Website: lowes
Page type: receipt
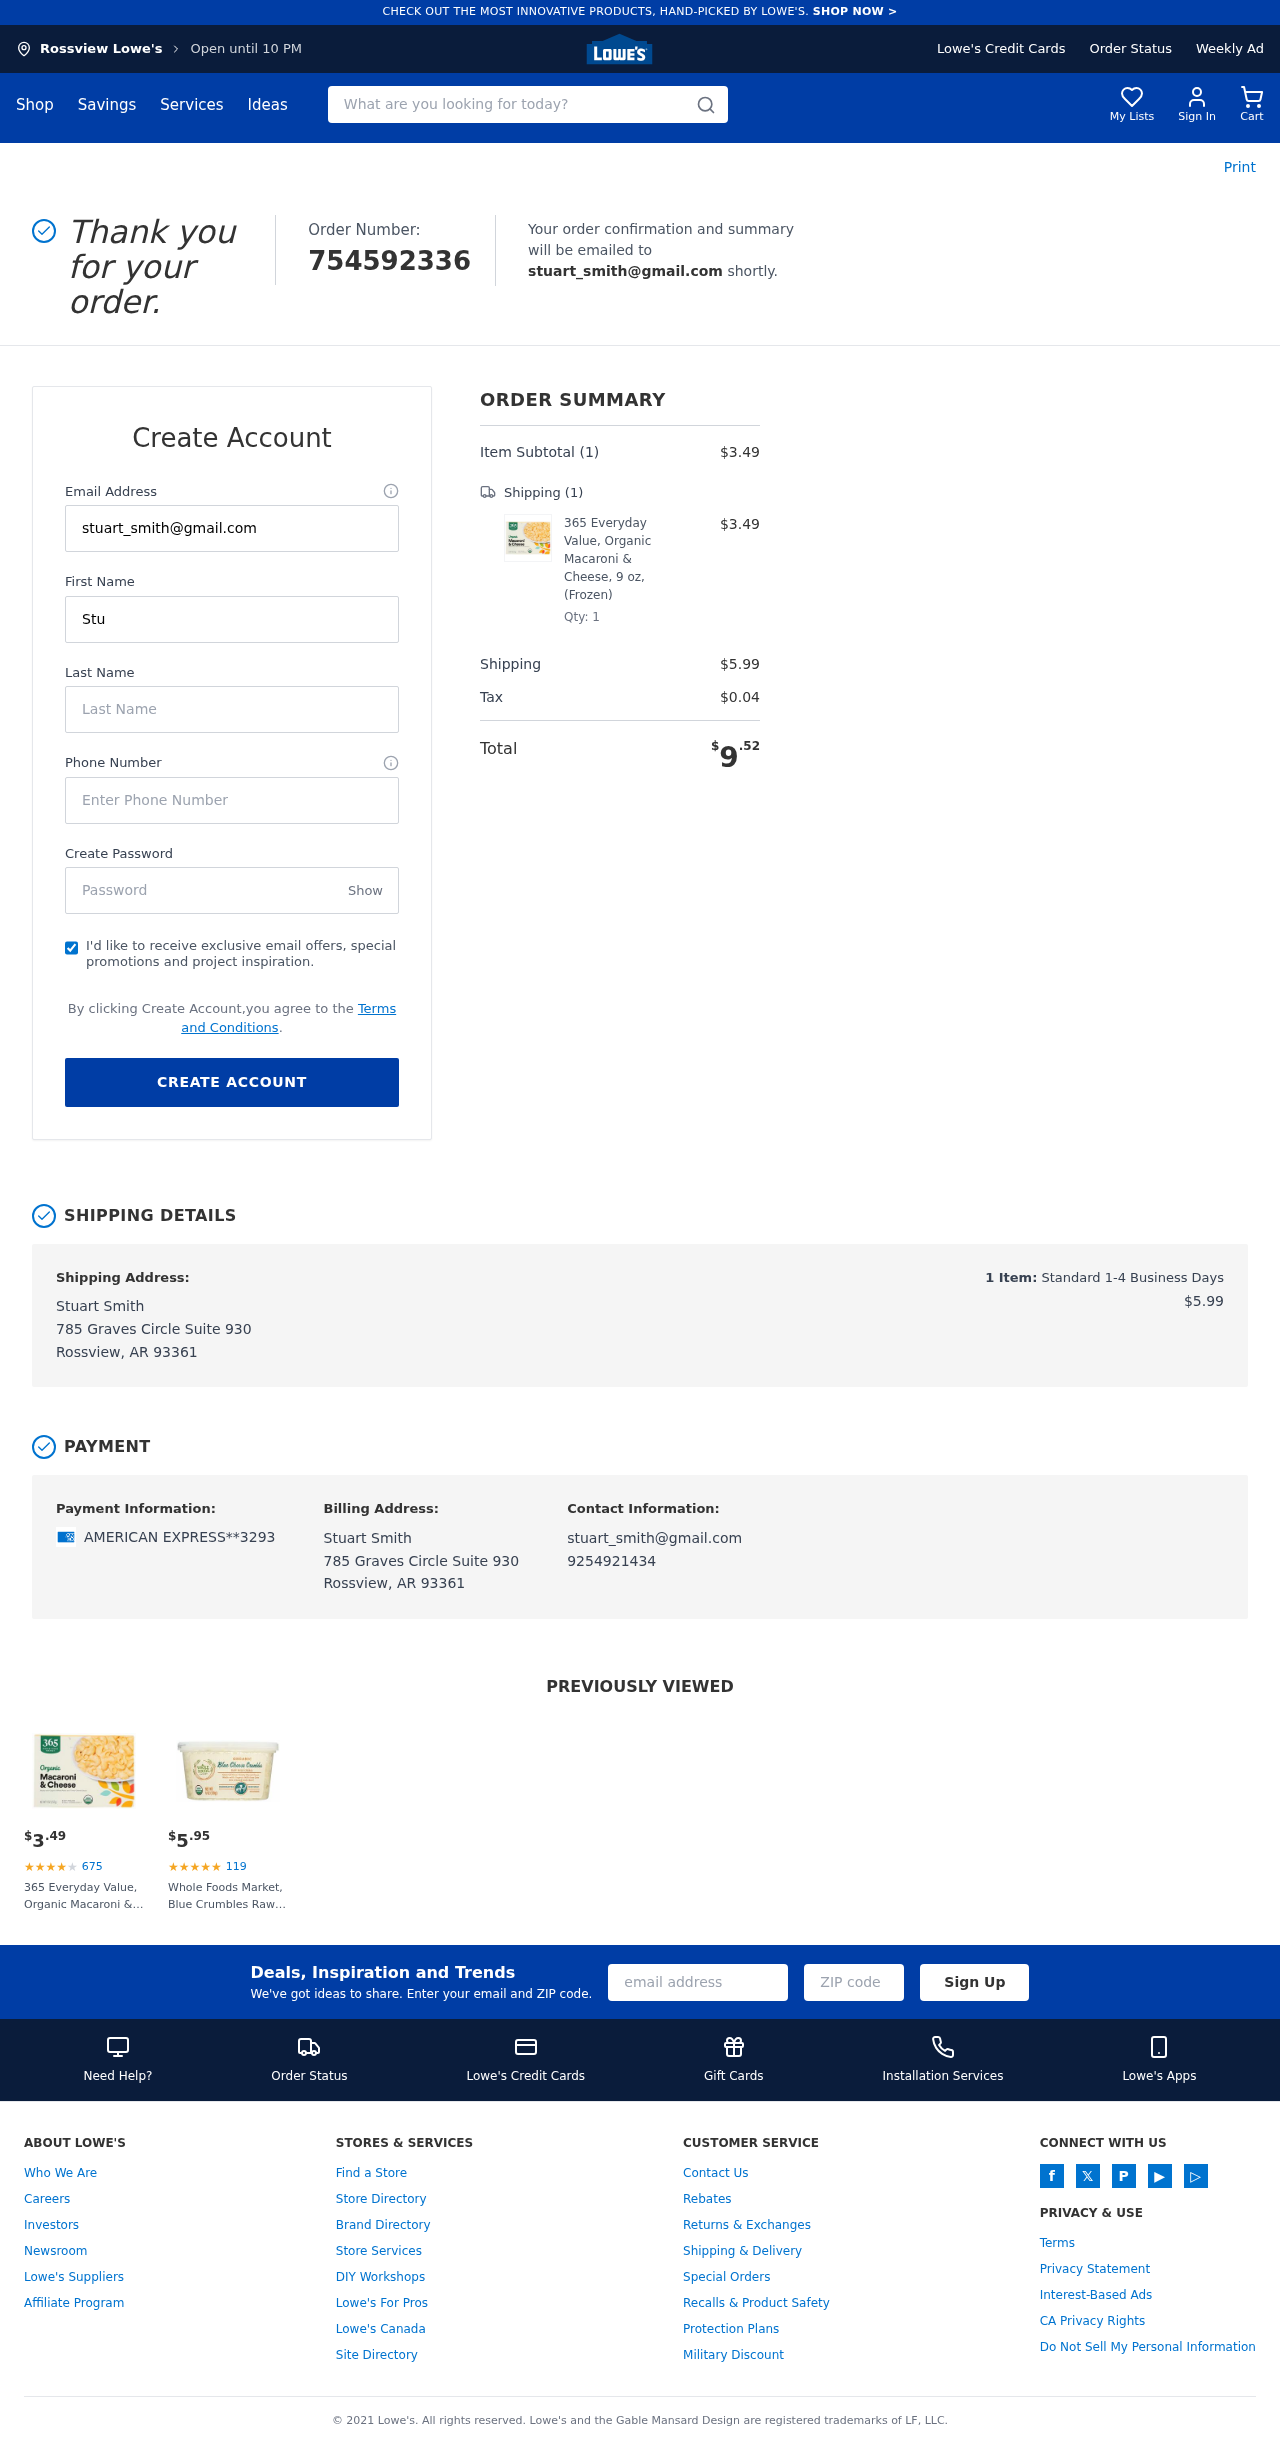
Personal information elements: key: PII_CARD_LAST4
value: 3293
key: PII_CARD_TYPE
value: AMERICAN EXPRESS
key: PII_CITY
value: Rossview
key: PII_EMAIL
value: stuart_smith@gmail.com
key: PII_FULLNAME
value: Stuart Smith
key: PII_PHONE
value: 9254921434
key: PII_STREET
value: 785 Graves Circle Suite 930
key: PII_FIRSTNAME
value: Stuart
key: PII_LASTNAME
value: Smith
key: PII_CITY_STATE_ZIP
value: Rossview, AR 93361
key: PII_FULLNAME2
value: Stuart Smith
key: PII_FULLNAME3
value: Stuart Smith
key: PII_FIRSTNAME2
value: Stuart
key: PII_FIRSTNAME3
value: Stuart
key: PII_LASTNAME2
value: Smith
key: PII_LASTNAME3
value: Smith
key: PII_FIRSTNAME_DERIVED
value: Stuart
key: PII_LASTNAME_DERIVED
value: Smith
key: PII_FULLNAME_DERIVED
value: Stuart Smith
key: PII_NAME_FULL_DERIVED
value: Stuart Smith
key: PII_STREET2
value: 785 Graves Circle Suite 930
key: PII_CITY_STATE_ZIP2
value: Rossview, AR 93361
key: PII_EMAIL2
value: stuart_smith@gmail.com
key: PII_EMAIL3
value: stuart_smith@gmail.com
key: PII_PHONE_LINE
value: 1434
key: PII_PHONE_SUFFIX
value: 1434
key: PII_PHONE2
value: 9254921434
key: PII_PHONE3
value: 9254921434
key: PII_PHONE_NUMERIC
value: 9254921434
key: PII_PHONE_LINE_NUMERIC
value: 1434
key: PII_PHONE_SUFFIX_NUMERIC
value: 1434
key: PII_PHONE2_NUMERIC
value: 9254921434
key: PII_PHONE3_NUMERIC
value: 9254921434
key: PII_PHONE_DIGITS
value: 9254921434
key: PII_PHONE_LAST4
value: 1434
Product elements: key: PRODUCT1_NAME
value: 365 Everyday Value, Organic Macaroni & Cheese, 9 oz, (Frozen)
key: PRODUCT1_PRICE
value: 3.49
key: PRODUCT1_QUANTITY
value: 1
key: PRODUCT2_NAME
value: Whole Foods Market, Blue Crumbles Raw, 6 Ounce
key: PRODUCT2_NUM_RATINGS
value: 119
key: PRODUCT2_PRICE
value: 5.95
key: PRODUCT1_PRICE2
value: $3.49
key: PRODUCT1_RATING2
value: ★
★
★
★
★
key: PRODUCT1_NUM_RATINGS2
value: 675
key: PRODUCT1_NAME2
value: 365 Everyday Value, Organic Macaroni & Cheese, 9 oz, (Frozen)
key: PRODUCT2_RATING
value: ★
★
★
★
★
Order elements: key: ORDER_ID
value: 754592336
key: ORDER_NUM_ITEMS
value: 1
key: ORDER_SUBTOTAL
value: $3.49
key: ORDER_NUM_ITEMS2
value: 1
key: ORDER_SHIPPING_COST
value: $5.99
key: ORDER_TAX
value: $0.04
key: ORDER_TOTAL
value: $9.52
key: ORDER_NUM_ITEMS3
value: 1
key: ORDER_SHIPPING_COST2
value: $5.99
Search elements: key: HEADER_SEARCH
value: What are you looking for today?